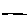
Label: line